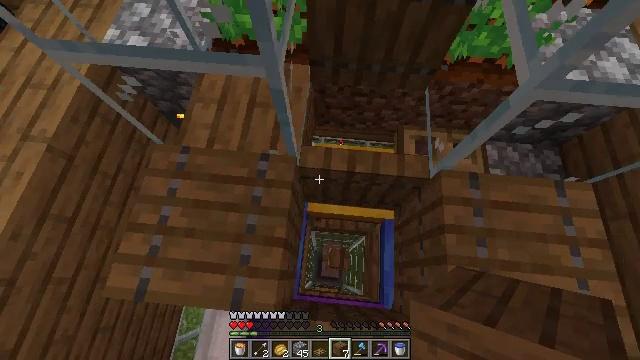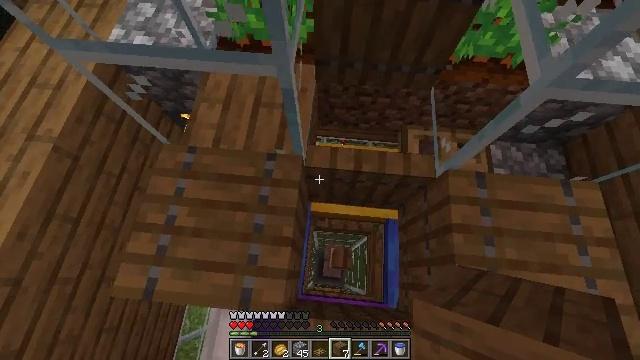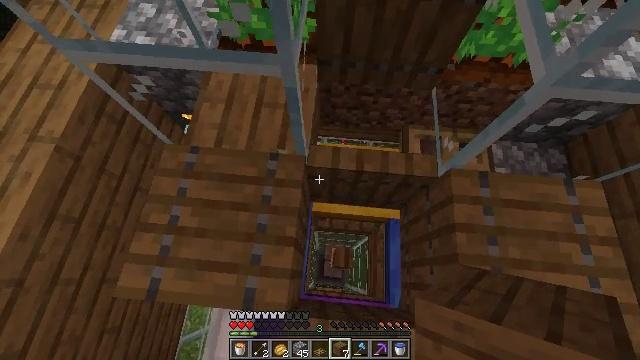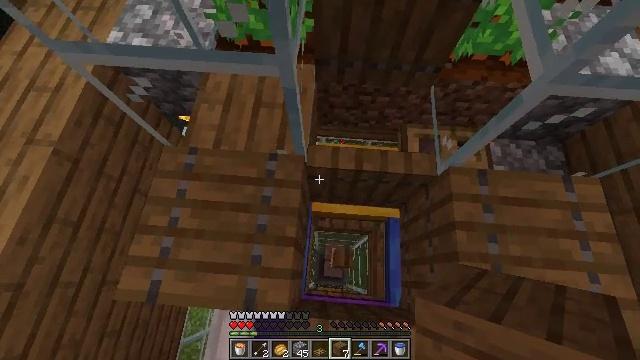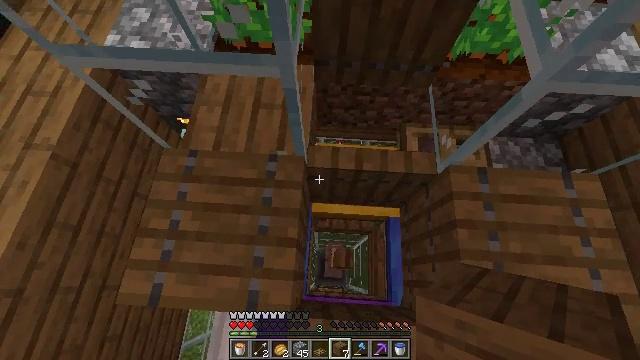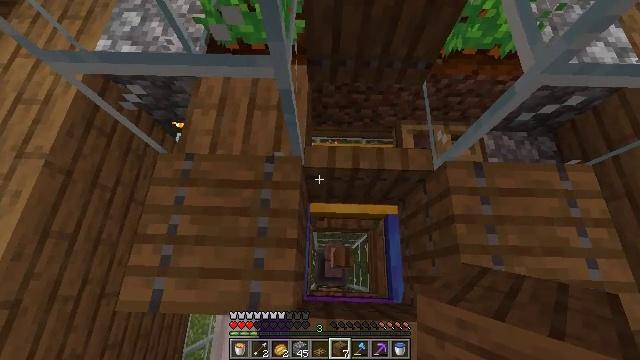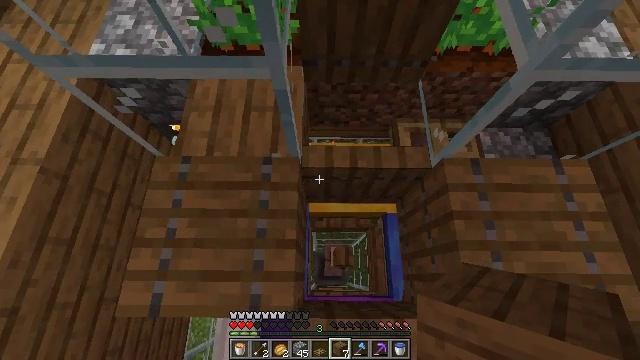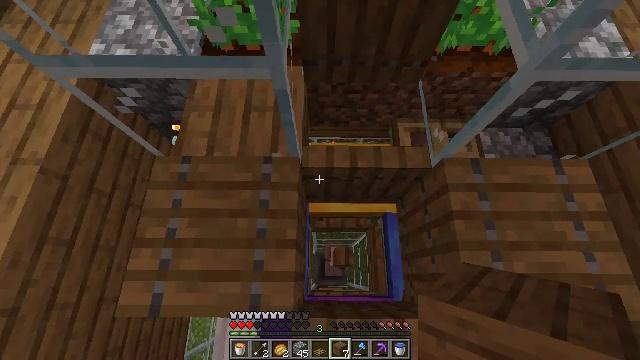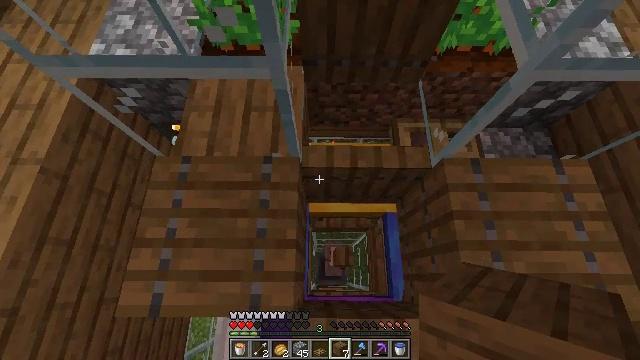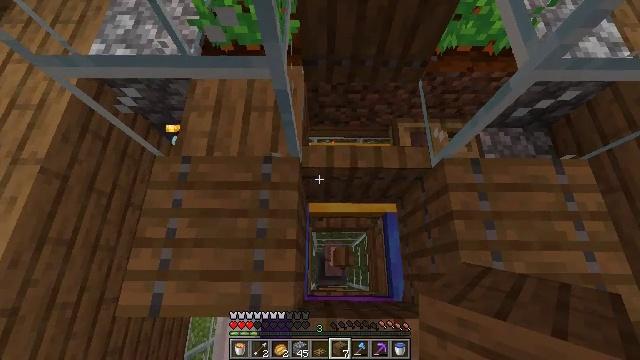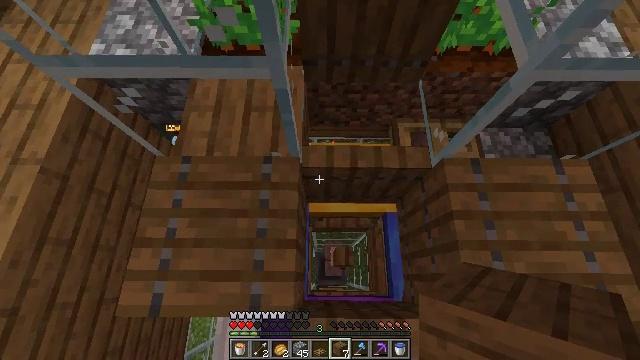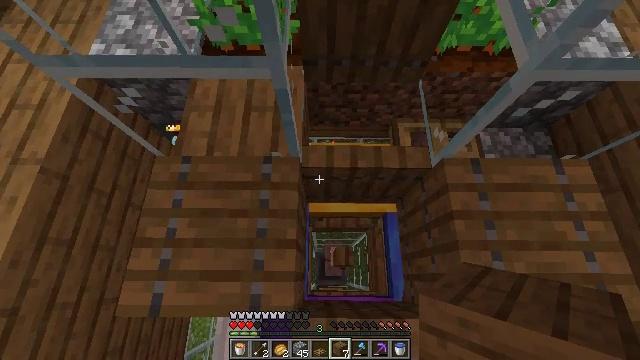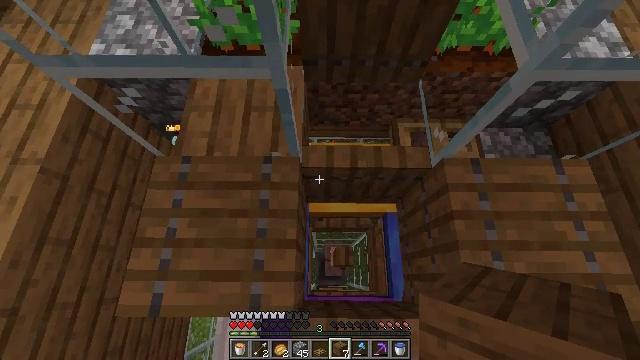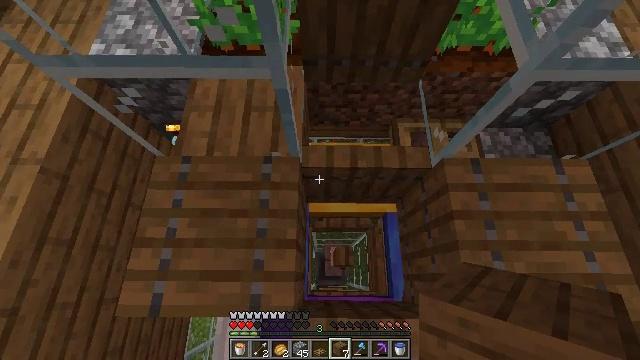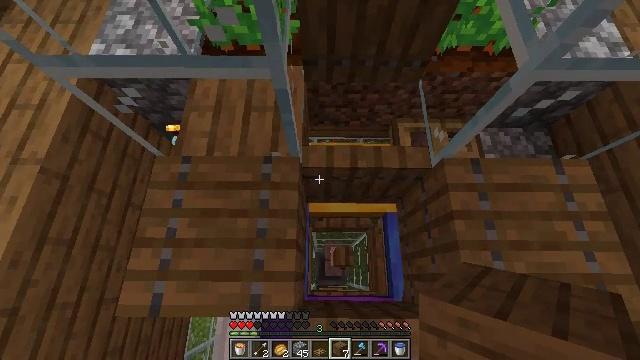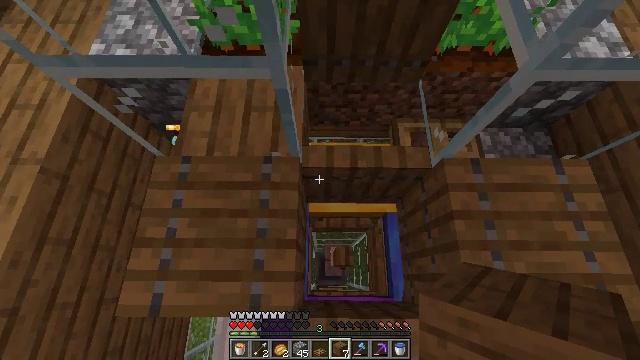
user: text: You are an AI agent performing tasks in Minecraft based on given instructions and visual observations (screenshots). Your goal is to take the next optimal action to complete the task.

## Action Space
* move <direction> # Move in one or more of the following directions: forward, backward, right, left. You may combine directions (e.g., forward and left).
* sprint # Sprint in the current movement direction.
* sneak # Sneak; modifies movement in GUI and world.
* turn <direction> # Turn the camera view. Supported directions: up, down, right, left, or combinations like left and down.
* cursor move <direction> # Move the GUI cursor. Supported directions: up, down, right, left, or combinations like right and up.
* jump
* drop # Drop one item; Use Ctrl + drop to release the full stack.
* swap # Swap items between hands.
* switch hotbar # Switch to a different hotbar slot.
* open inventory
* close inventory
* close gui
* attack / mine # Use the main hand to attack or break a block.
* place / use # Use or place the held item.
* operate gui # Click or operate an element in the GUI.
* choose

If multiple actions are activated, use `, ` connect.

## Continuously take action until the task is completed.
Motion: motion action
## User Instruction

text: Mine the spruce trapdoor by breaking it.
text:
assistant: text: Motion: no_op
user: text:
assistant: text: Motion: no_op
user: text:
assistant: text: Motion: no_op
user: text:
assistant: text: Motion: no_op
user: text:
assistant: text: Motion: turn right
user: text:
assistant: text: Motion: turn right
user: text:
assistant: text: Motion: no_op
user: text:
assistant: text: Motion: no_op
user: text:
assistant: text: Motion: no_op
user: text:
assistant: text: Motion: no_op
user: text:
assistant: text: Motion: no_op
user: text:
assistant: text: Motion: no_op
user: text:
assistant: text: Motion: no_op
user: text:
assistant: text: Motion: no_op
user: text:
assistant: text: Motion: no_op
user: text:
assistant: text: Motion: no_op
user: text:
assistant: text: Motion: no_op
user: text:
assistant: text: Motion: no_op
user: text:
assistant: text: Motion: no_op
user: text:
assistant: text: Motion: no_op
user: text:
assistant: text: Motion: no_op
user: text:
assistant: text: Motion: turn right
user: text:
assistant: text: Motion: no_op
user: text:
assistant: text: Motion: move right
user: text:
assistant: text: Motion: move right
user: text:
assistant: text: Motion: move right
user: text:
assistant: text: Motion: no_op
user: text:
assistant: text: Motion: turn left
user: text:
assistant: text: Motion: turn left
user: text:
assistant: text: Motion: turn left